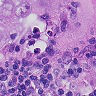
Metastatic tissue present: yes